Question: I have a button in a form (which is styled with jQuery UI), and am dynamically changing the text with JavaScript. For some reason, changing the text makes the button size shrink to an unusual size. What can I do to remedy this?
Here is a picture of the problem:
---

---
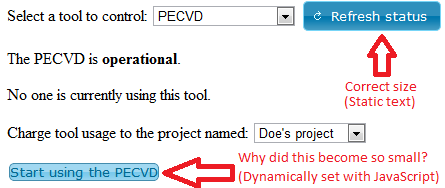
Answer: You probably change the text of the button the wrong way. For instance, if you simply do '$('#button').text('Test')' or '$('#button').html('Test')' you will overwrite the span element jQuery emits for styling purposes.
Try this:
'''
$('#button').find('span').text('Test');
'''
:
I just found a cleaner way to do this:
'''
$('#button').button('option', 'label', 'Test');
'''